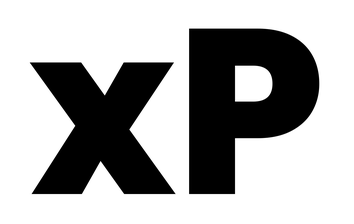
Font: Poppins-ExtraBold